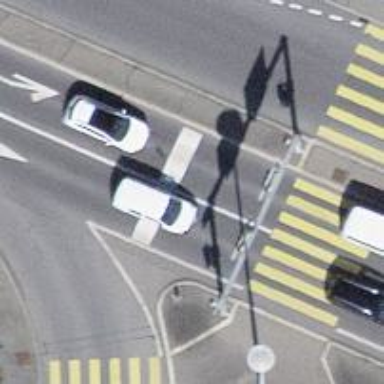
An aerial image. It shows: Road with traffic signals.